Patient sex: F
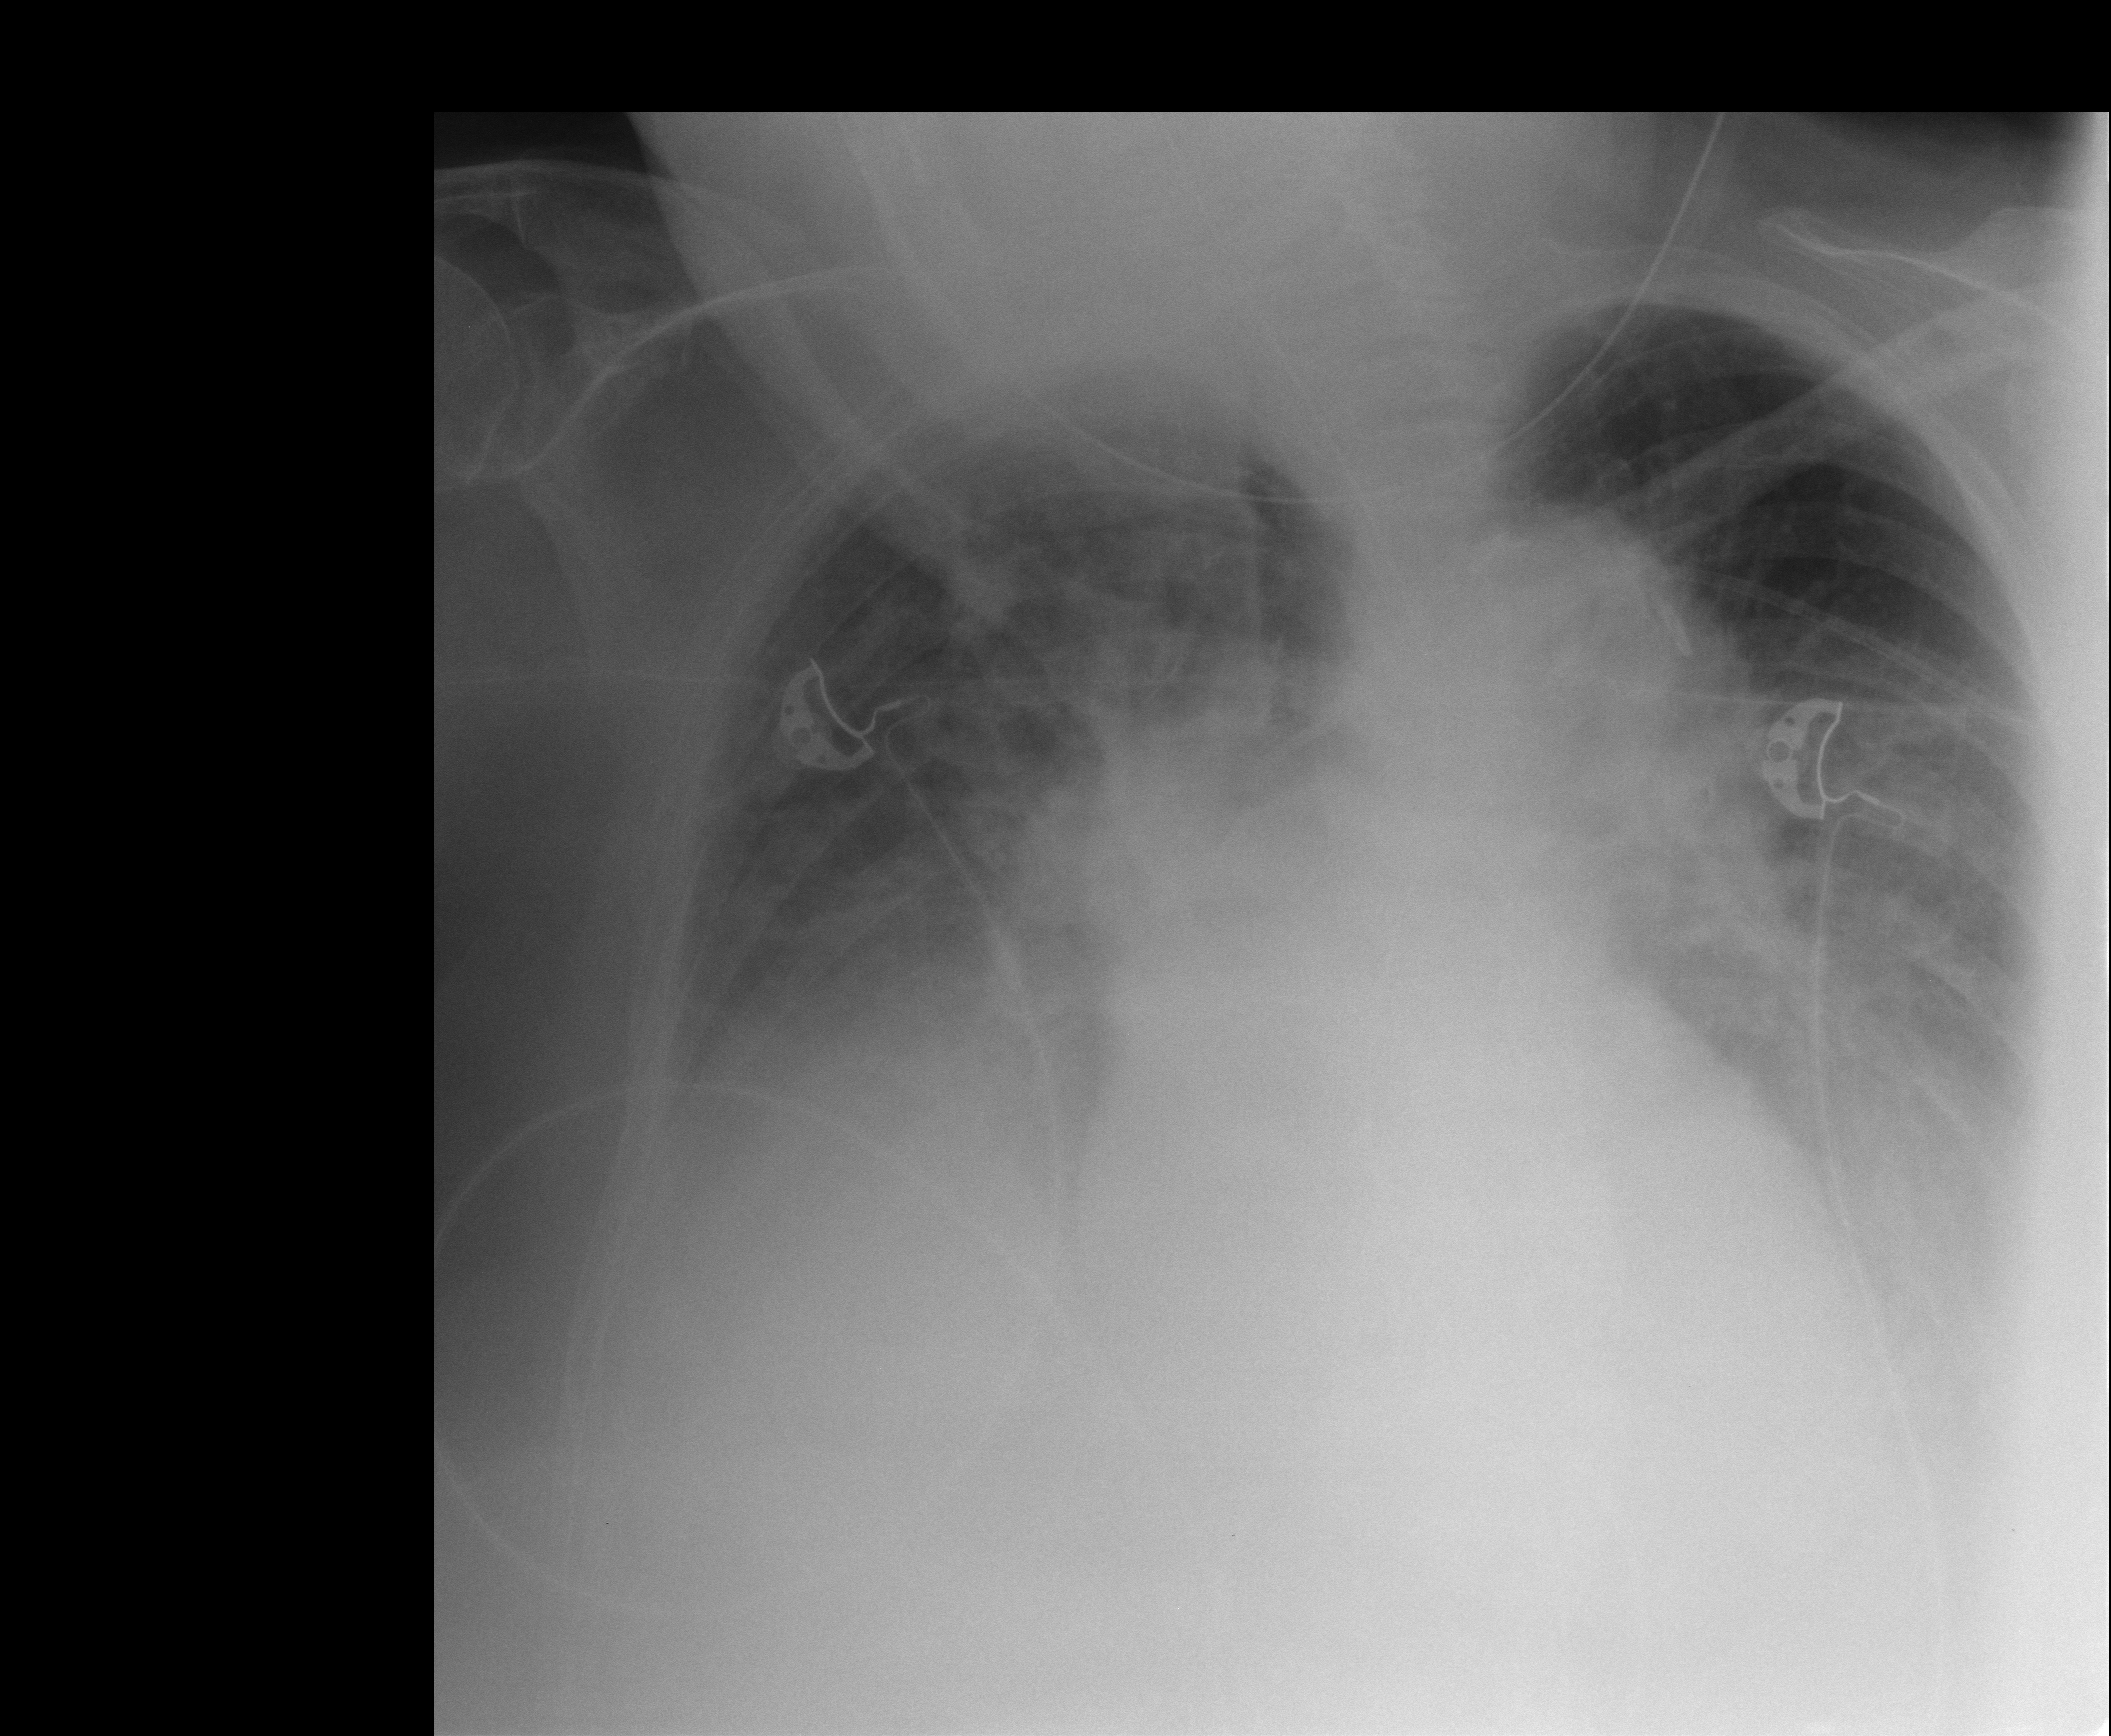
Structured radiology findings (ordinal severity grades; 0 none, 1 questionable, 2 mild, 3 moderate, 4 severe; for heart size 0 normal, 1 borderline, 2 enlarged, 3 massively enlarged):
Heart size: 2
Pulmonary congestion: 2
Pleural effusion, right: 3
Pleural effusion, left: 2
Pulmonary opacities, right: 0
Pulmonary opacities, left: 0
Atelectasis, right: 2
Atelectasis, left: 2